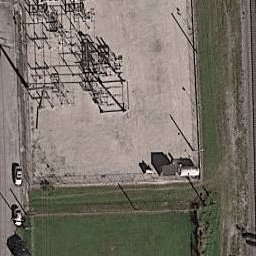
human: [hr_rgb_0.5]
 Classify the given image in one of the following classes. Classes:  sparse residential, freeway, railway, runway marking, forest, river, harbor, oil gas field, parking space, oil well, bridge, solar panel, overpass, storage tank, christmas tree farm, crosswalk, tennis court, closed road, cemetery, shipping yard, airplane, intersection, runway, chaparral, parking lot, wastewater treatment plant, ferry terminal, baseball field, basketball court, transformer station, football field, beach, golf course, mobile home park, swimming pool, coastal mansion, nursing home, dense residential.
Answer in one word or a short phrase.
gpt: transformer station